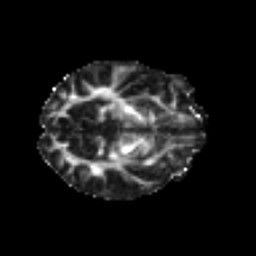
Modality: FA
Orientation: axial
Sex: female
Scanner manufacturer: ge
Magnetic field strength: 3 T
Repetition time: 7 s
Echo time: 0.08 s